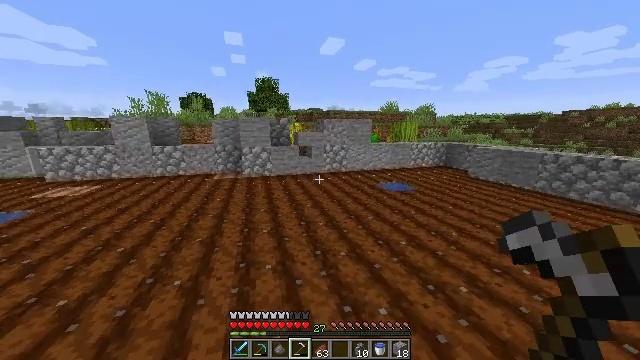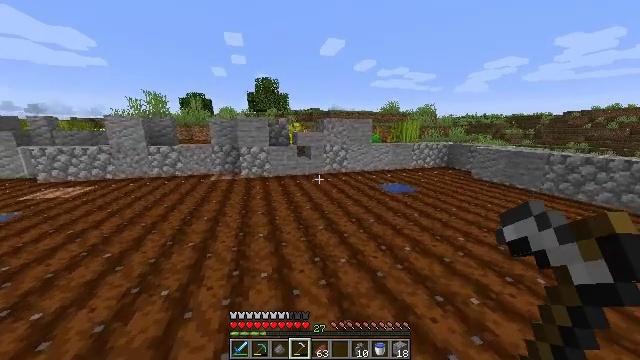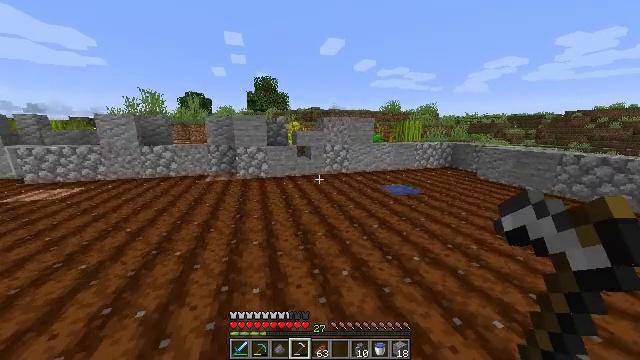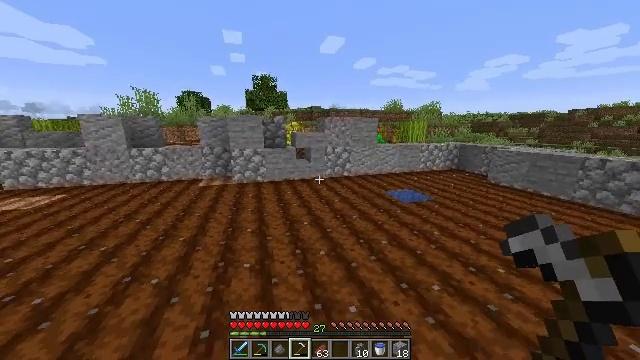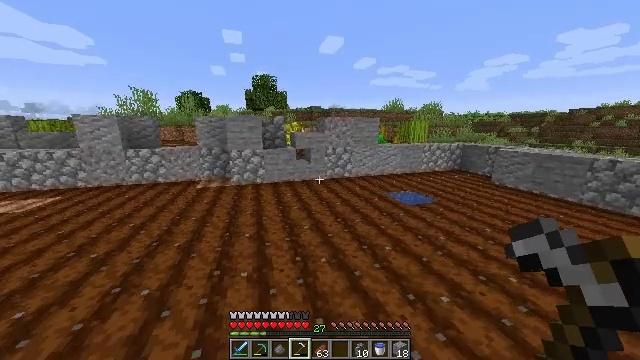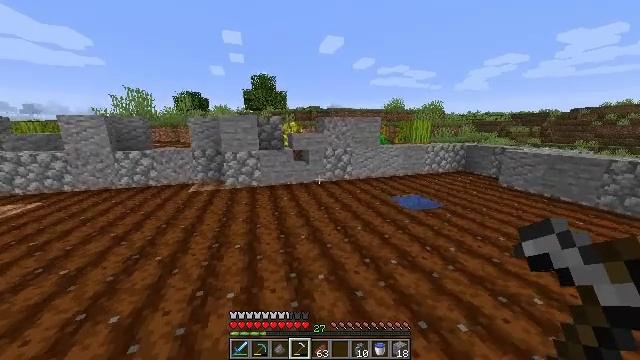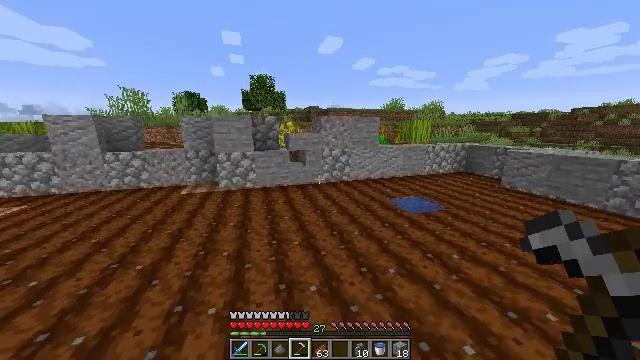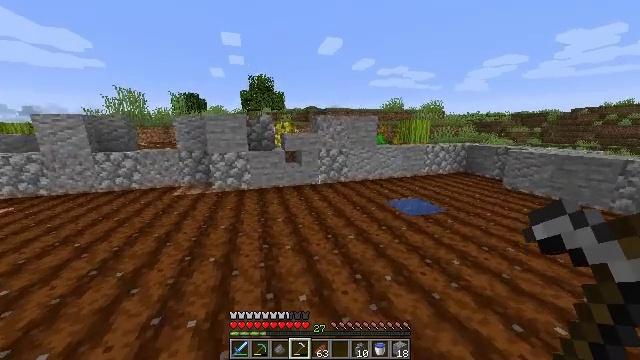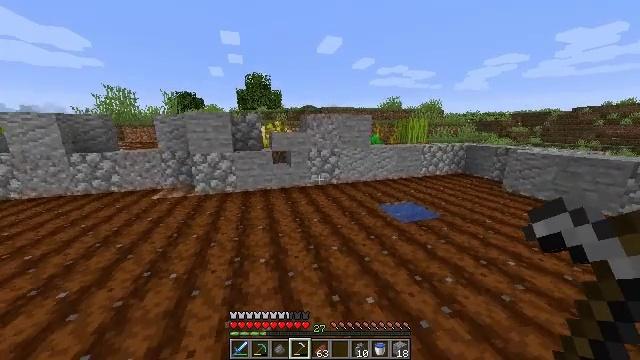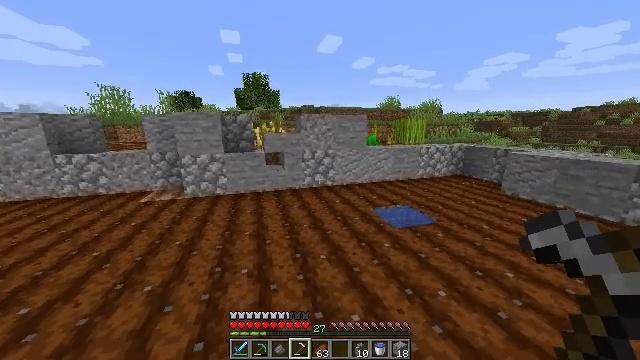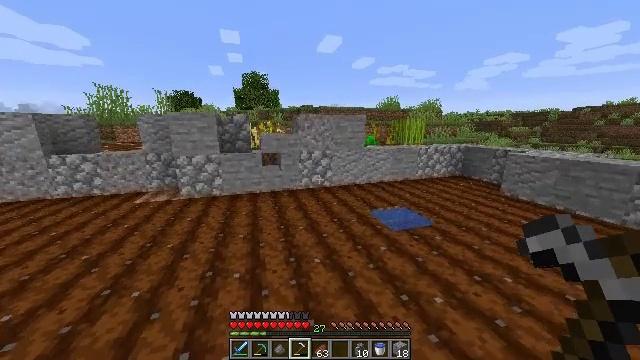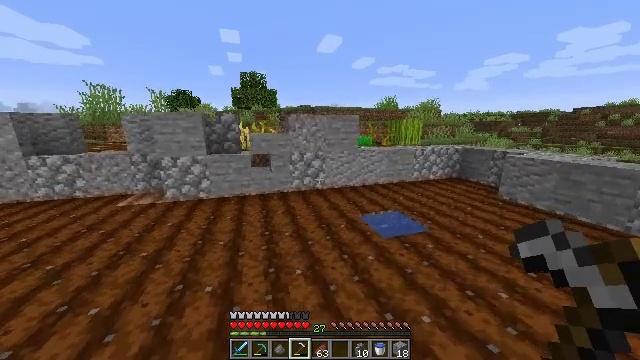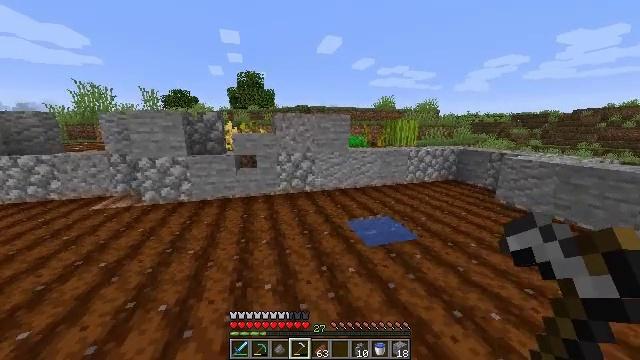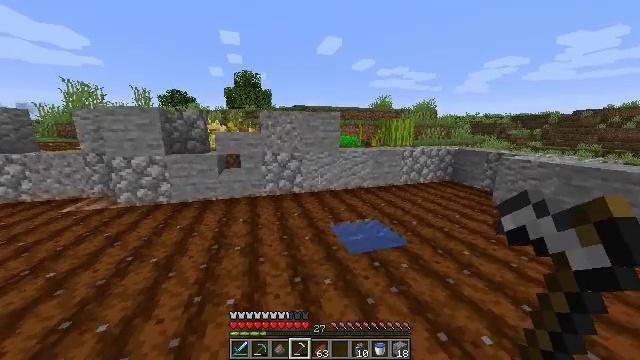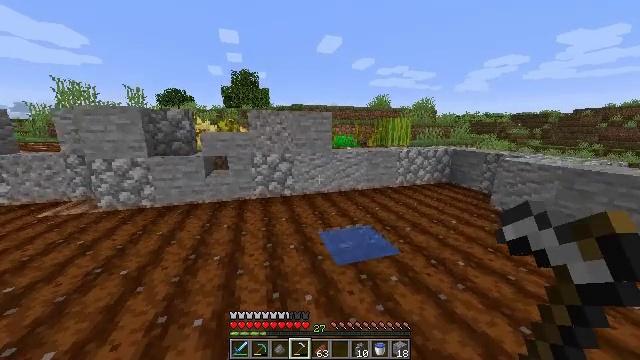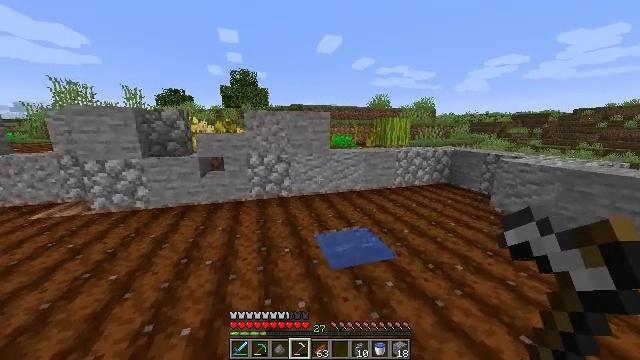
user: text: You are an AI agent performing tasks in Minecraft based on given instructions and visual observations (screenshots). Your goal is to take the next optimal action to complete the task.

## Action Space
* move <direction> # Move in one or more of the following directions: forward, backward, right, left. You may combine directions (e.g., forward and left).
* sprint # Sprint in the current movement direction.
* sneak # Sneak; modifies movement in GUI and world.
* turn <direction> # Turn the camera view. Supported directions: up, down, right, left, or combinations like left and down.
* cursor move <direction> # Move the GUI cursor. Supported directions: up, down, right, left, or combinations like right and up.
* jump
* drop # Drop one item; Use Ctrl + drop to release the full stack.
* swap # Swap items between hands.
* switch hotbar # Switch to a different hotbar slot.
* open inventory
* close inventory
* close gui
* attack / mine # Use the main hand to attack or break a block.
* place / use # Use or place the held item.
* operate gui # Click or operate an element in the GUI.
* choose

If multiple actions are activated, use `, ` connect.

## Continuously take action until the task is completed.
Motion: motion action
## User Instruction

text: Use right equipment to gather melon.
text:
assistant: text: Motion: move forward, sprint
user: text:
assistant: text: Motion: move forward, sprint
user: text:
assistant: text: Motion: move forward, sprint
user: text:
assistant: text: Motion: move forward, sprint
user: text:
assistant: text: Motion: move forward and move right, sprint
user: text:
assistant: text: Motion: move forward and move right, sprint
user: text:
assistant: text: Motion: move forward and move right, sprint
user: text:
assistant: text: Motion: move forward and move right, sprint
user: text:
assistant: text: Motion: move forward and move right, sprint
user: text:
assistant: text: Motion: move forward and move right, sprint
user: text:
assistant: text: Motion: move forward and move right, sprint
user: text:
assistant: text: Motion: move forward and move right, sprint
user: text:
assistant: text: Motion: move forward and move right, sprint
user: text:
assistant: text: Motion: move forward and move right, sprint
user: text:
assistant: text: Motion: move forward and move right, sprint
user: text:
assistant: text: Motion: move forward and move right, sprint
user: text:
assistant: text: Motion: move forward and move right, sprint
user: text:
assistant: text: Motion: move forward and move right, sprint
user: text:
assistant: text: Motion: move forward and move right, sprint
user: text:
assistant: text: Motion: move forward, sprint
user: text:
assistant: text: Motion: move forward, sprint
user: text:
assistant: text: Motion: move forward, sprint
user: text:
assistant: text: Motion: move forward, sprint, turn right and down
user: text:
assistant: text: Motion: move forward, sprint, turn right and down
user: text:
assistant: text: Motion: move forward, sprint, turn right and down
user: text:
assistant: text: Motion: move forward, sprint, turn right
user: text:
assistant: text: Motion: move forward, sprint
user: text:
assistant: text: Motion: move forward, sprint
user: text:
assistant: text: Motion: move forward, sprint
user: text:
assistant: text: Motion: move forward, sprint